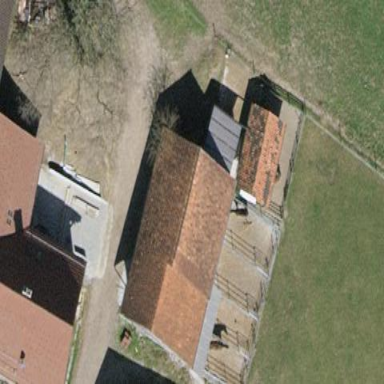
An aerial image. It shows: Shed building.